Interaction volume radius: 5 \u00c5
Interaction volume height: 30 \u00c5
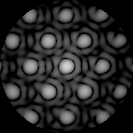
Disorder parameter: 0.0856